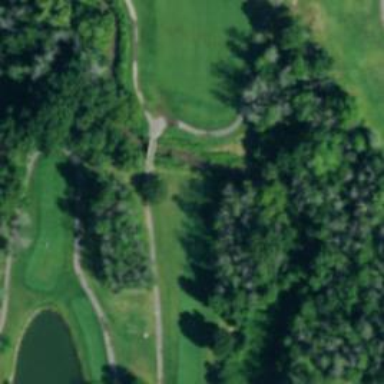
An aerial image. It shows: Service road on bridge designed for golf cartpath.